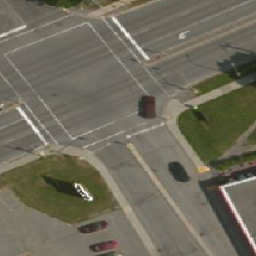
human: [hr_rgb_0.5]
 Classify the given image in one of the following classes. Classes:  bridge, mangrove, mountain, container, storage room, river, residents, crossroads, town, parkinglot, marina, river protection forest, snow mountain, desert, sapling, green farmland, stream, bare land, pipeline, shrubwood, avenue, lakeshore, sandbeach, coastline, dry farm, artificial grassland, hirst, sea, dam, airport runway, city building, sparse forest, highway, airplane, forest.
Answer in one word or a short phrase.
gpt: crossroads